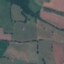
Land use / land cover: Pasture